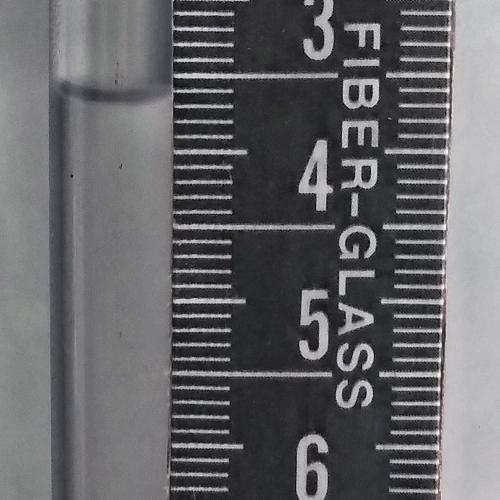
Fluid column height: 3.6 cm